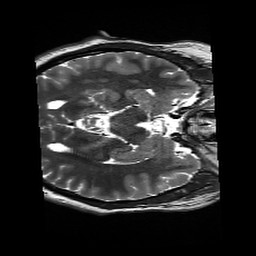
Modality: T2w
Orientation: axial
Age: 28
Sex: male